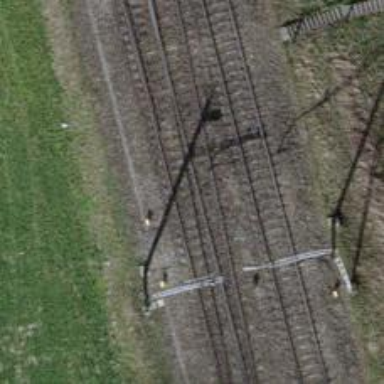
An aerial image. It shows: Rail siding with electrified tracks using contact line.